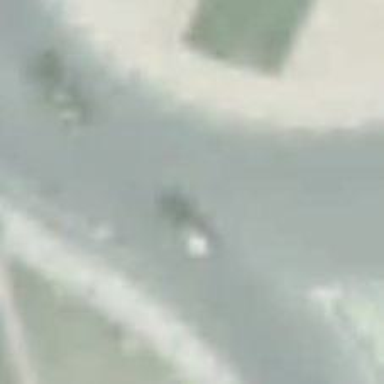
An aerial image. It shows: Secondary road leading to roundabout.